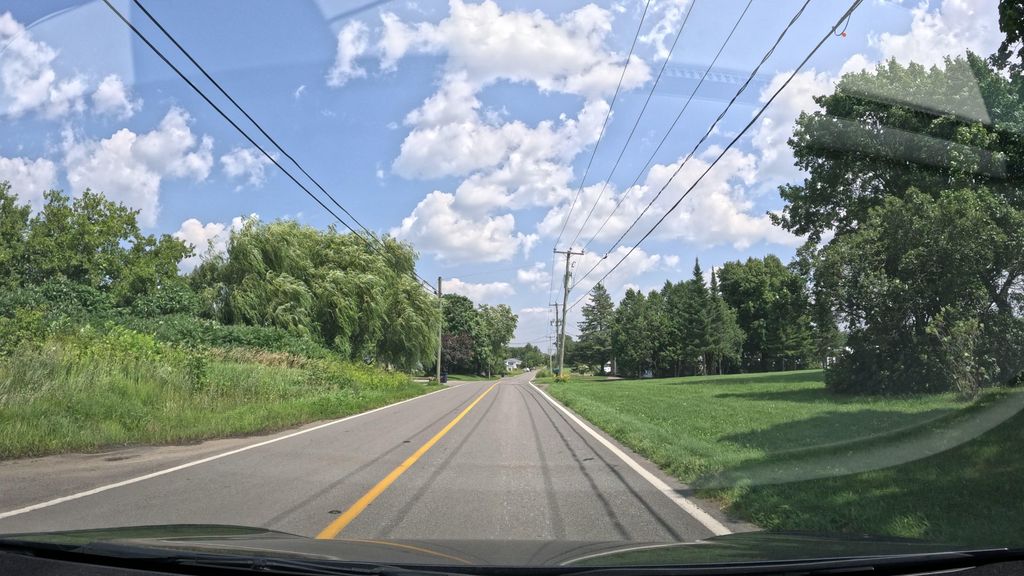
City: montreal